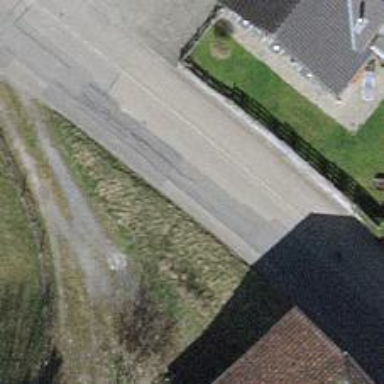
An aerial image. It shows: Unclassified road.